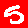
Digit: 5